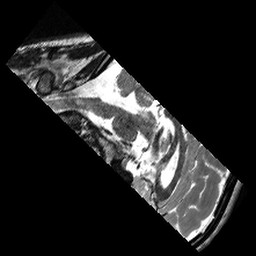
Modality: T2w
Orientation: sagittal
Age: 28
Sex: male
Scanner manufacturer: siemens
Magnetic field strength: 3 T
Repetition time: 6.1 s
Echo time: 0.104 s